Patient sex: F
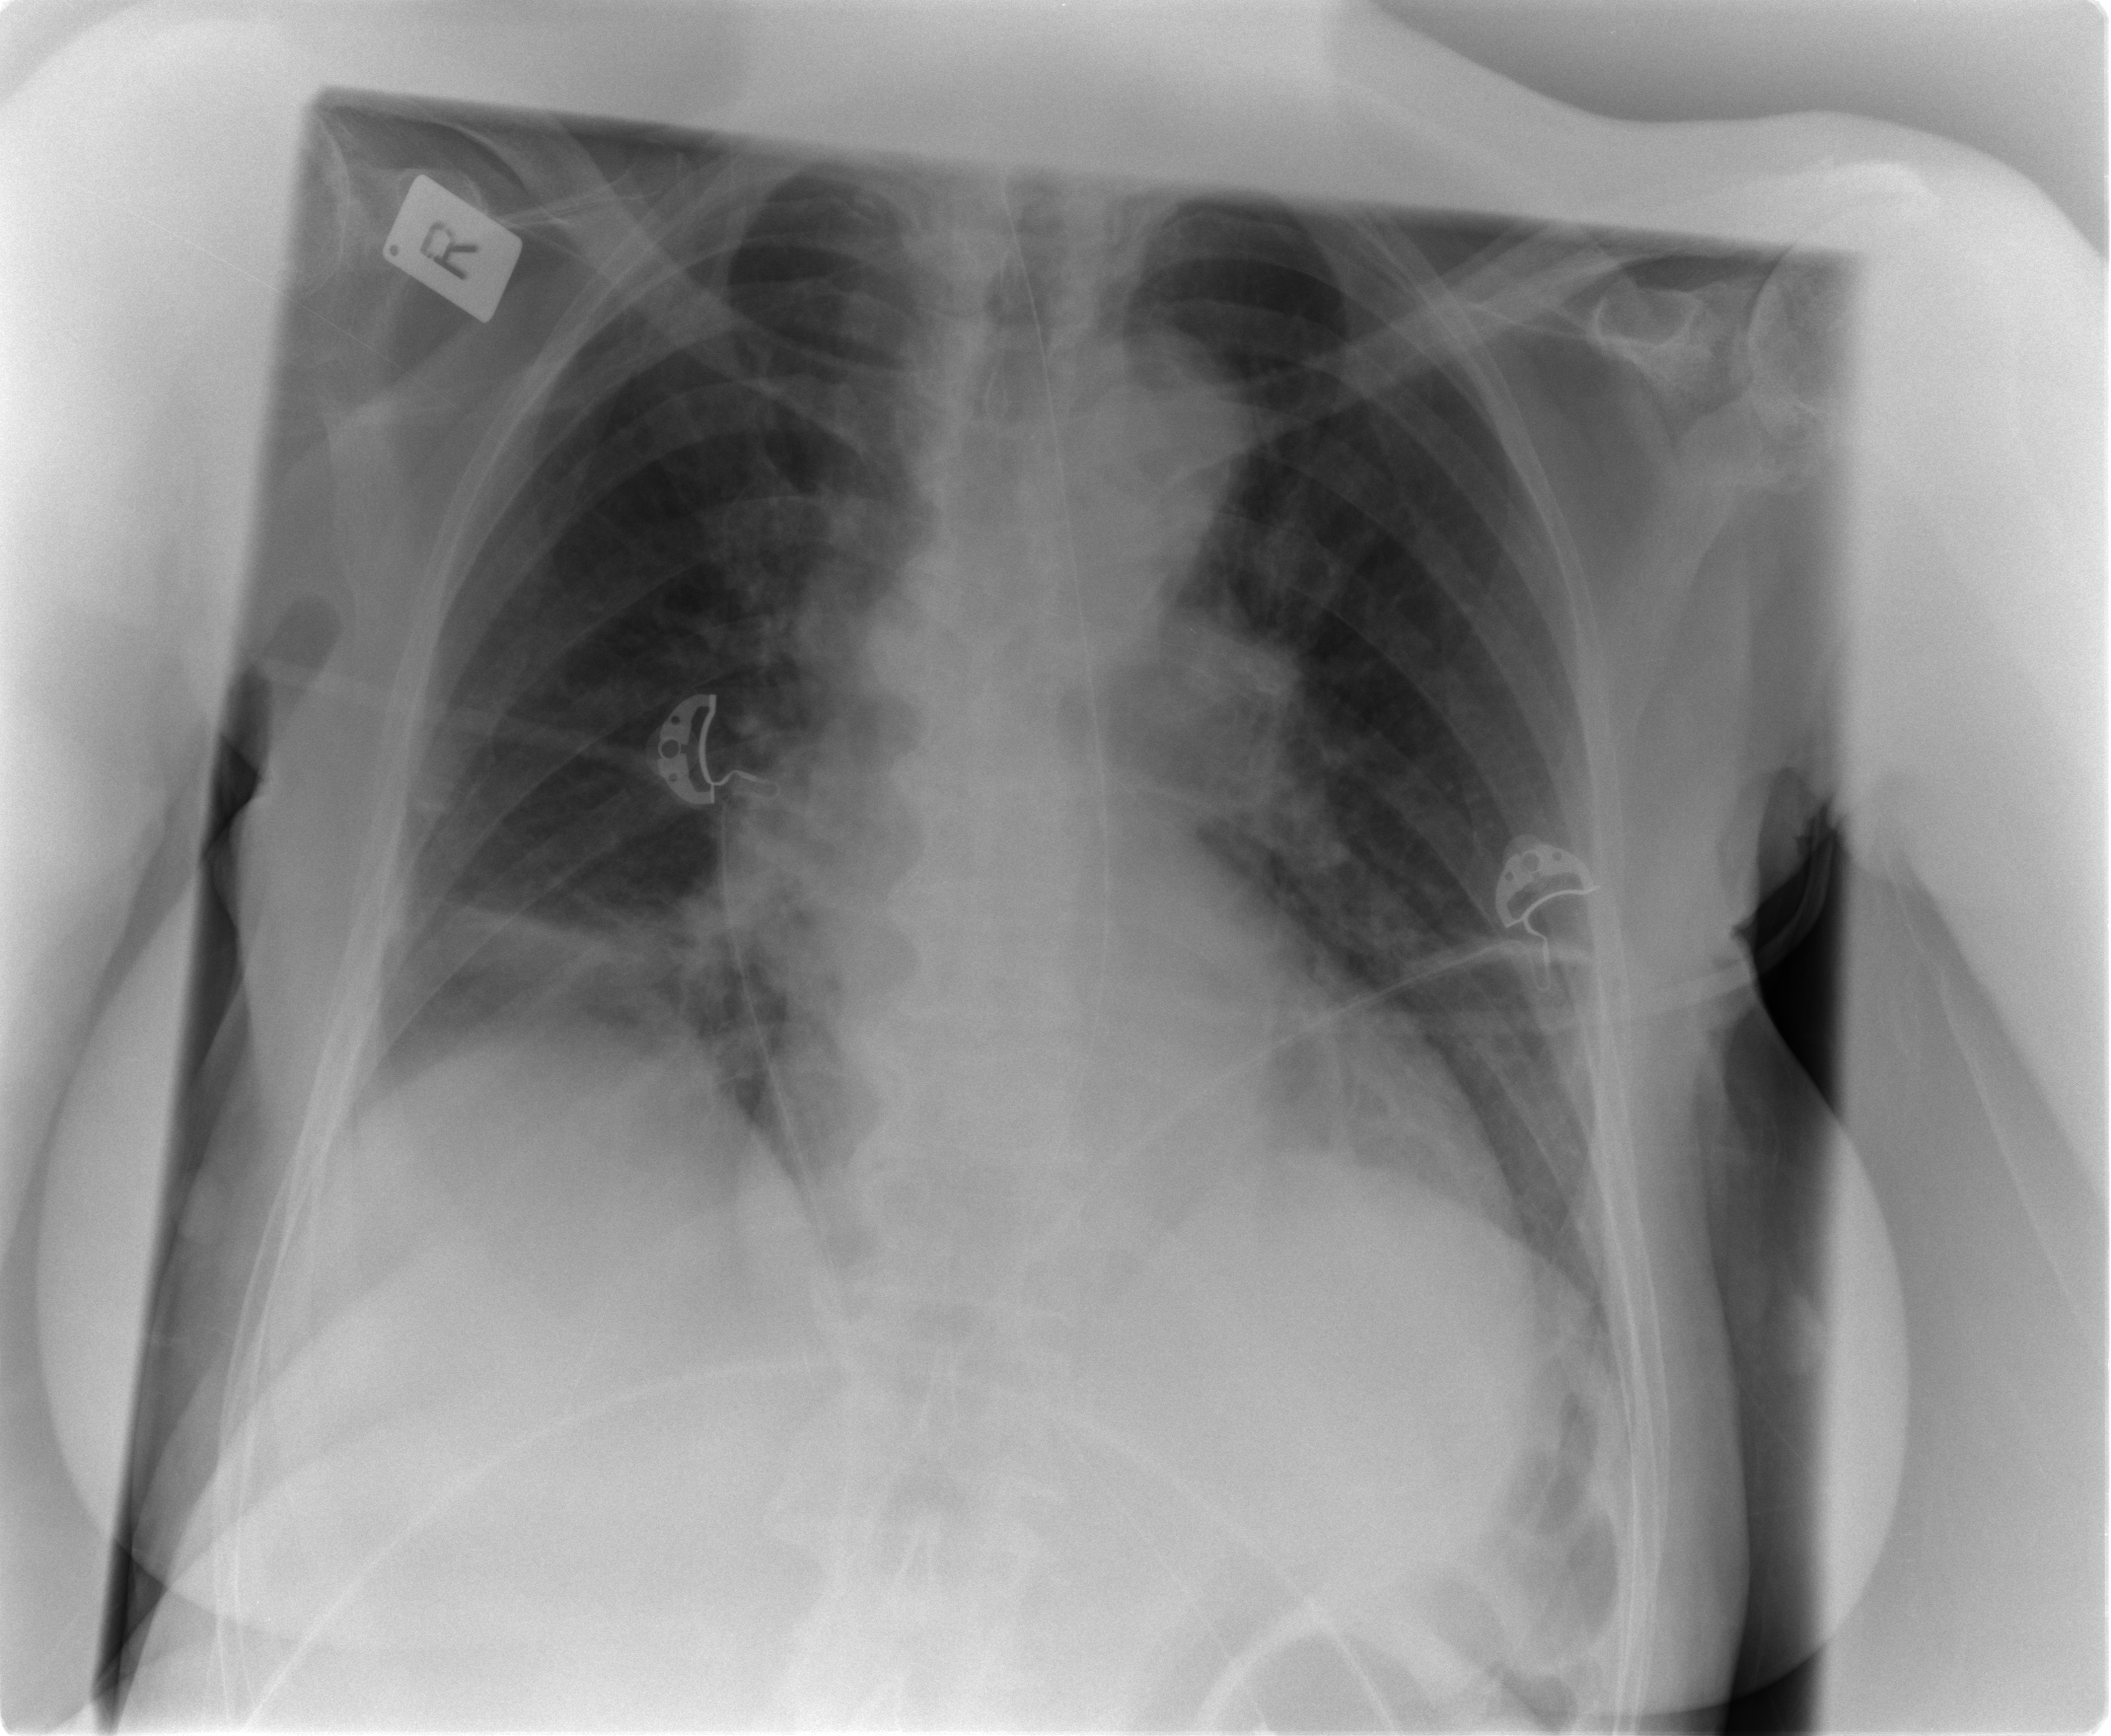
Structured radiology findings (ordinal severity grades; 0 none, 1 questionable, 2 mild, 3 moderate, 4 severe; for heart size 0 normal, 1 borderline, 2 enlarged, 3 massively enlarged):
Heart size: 2
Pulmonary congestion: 2
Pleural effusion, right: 2
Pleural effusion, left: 1
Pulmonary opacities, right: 0
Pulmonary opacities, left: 0
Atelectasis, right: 2
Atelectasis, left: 0